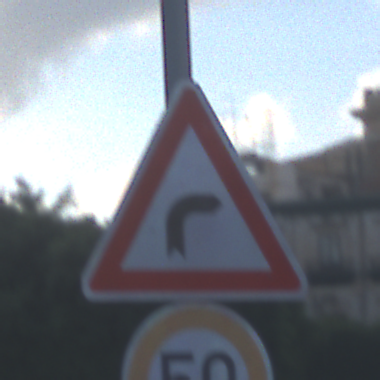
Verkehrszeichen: KurveRechts
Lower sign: Geschwindigkeit50
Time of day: SunriseSunset
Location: Outdoor (Urban)
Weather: PartlyCloudy
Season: NotSpecified
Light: Natural